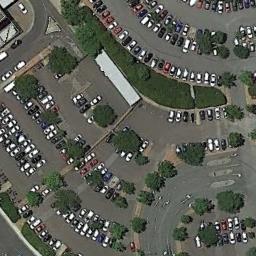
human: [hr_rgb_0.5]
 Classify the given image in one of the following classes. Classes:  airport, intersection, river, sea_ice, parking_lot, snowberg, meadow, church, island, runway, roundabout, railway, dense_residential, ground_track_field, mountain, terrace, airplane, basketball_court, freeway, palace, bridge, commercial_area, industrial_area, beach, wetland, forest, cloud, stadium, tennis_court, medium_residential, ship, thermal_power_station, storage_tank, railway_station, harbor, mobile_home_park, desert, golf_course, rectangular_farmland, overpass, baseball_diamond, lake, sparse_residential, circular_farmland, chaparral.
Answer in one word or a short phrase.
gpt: parking_lot